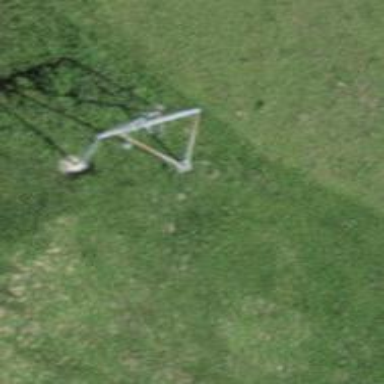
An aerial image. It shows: Pylon for aerialway.